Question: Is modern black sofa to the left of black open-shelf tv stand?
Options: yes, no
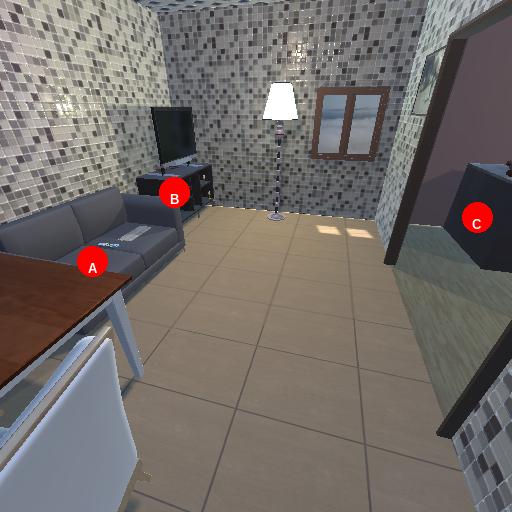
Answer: yes